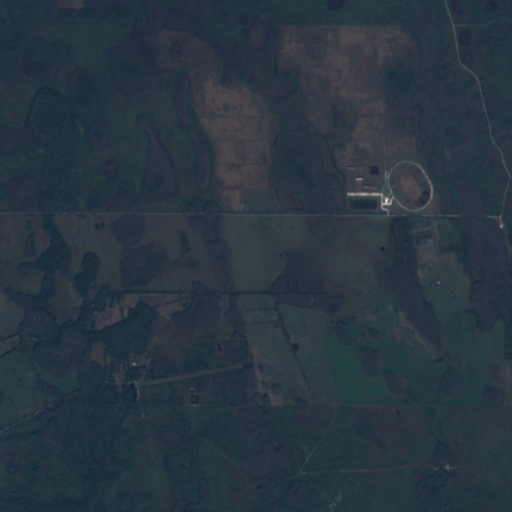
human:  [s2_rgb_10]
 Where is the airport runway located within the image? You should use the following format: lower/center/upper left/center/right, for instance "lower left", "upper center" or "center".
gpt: The airport runway is located in the lower left of the image.
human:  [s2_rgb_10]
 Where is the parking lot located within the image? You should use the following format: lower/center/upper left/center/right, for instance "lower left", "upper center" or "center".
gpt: There is no parking lot in the image.